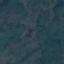
Land use / land cover class: Forest